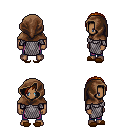
a pixel art fantasy rpg character, male body template, human, dark skin, chain mail, magenta pants, brunette parted hairstyle, cloth hood, brown slippers, four views (front, back, left, right), 2x2 character sprite sheet, small pixel art, hard edges, no anti-aliasing